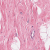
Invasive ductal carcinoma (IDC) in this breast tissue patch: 0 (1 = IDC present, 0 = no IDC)